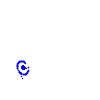
Particle: electron